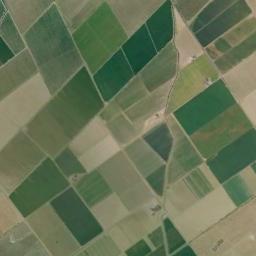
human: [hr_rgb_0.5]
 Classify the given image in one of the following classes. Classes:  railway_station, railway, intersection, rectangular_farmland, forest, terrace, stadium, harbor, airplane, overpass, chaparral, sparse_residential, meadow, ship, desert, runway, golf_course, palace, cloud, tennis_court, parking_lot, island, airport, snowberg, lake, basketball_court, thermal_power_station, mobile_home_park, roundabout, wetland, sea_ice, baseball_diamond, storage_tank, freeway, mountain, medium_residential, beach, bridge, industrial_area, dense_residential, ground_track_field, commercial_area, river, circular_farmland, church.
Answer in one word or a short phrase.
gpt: rectangular_farmland